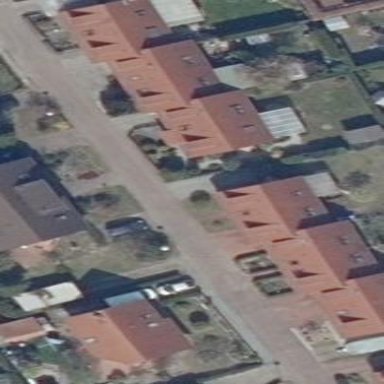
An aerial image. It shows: Terrace building.